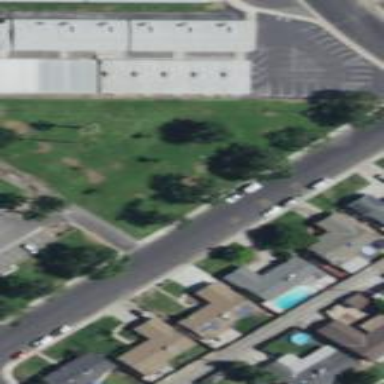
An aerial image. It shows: Grassy park area with trees. The park is grass area used for recreation.